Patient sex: F
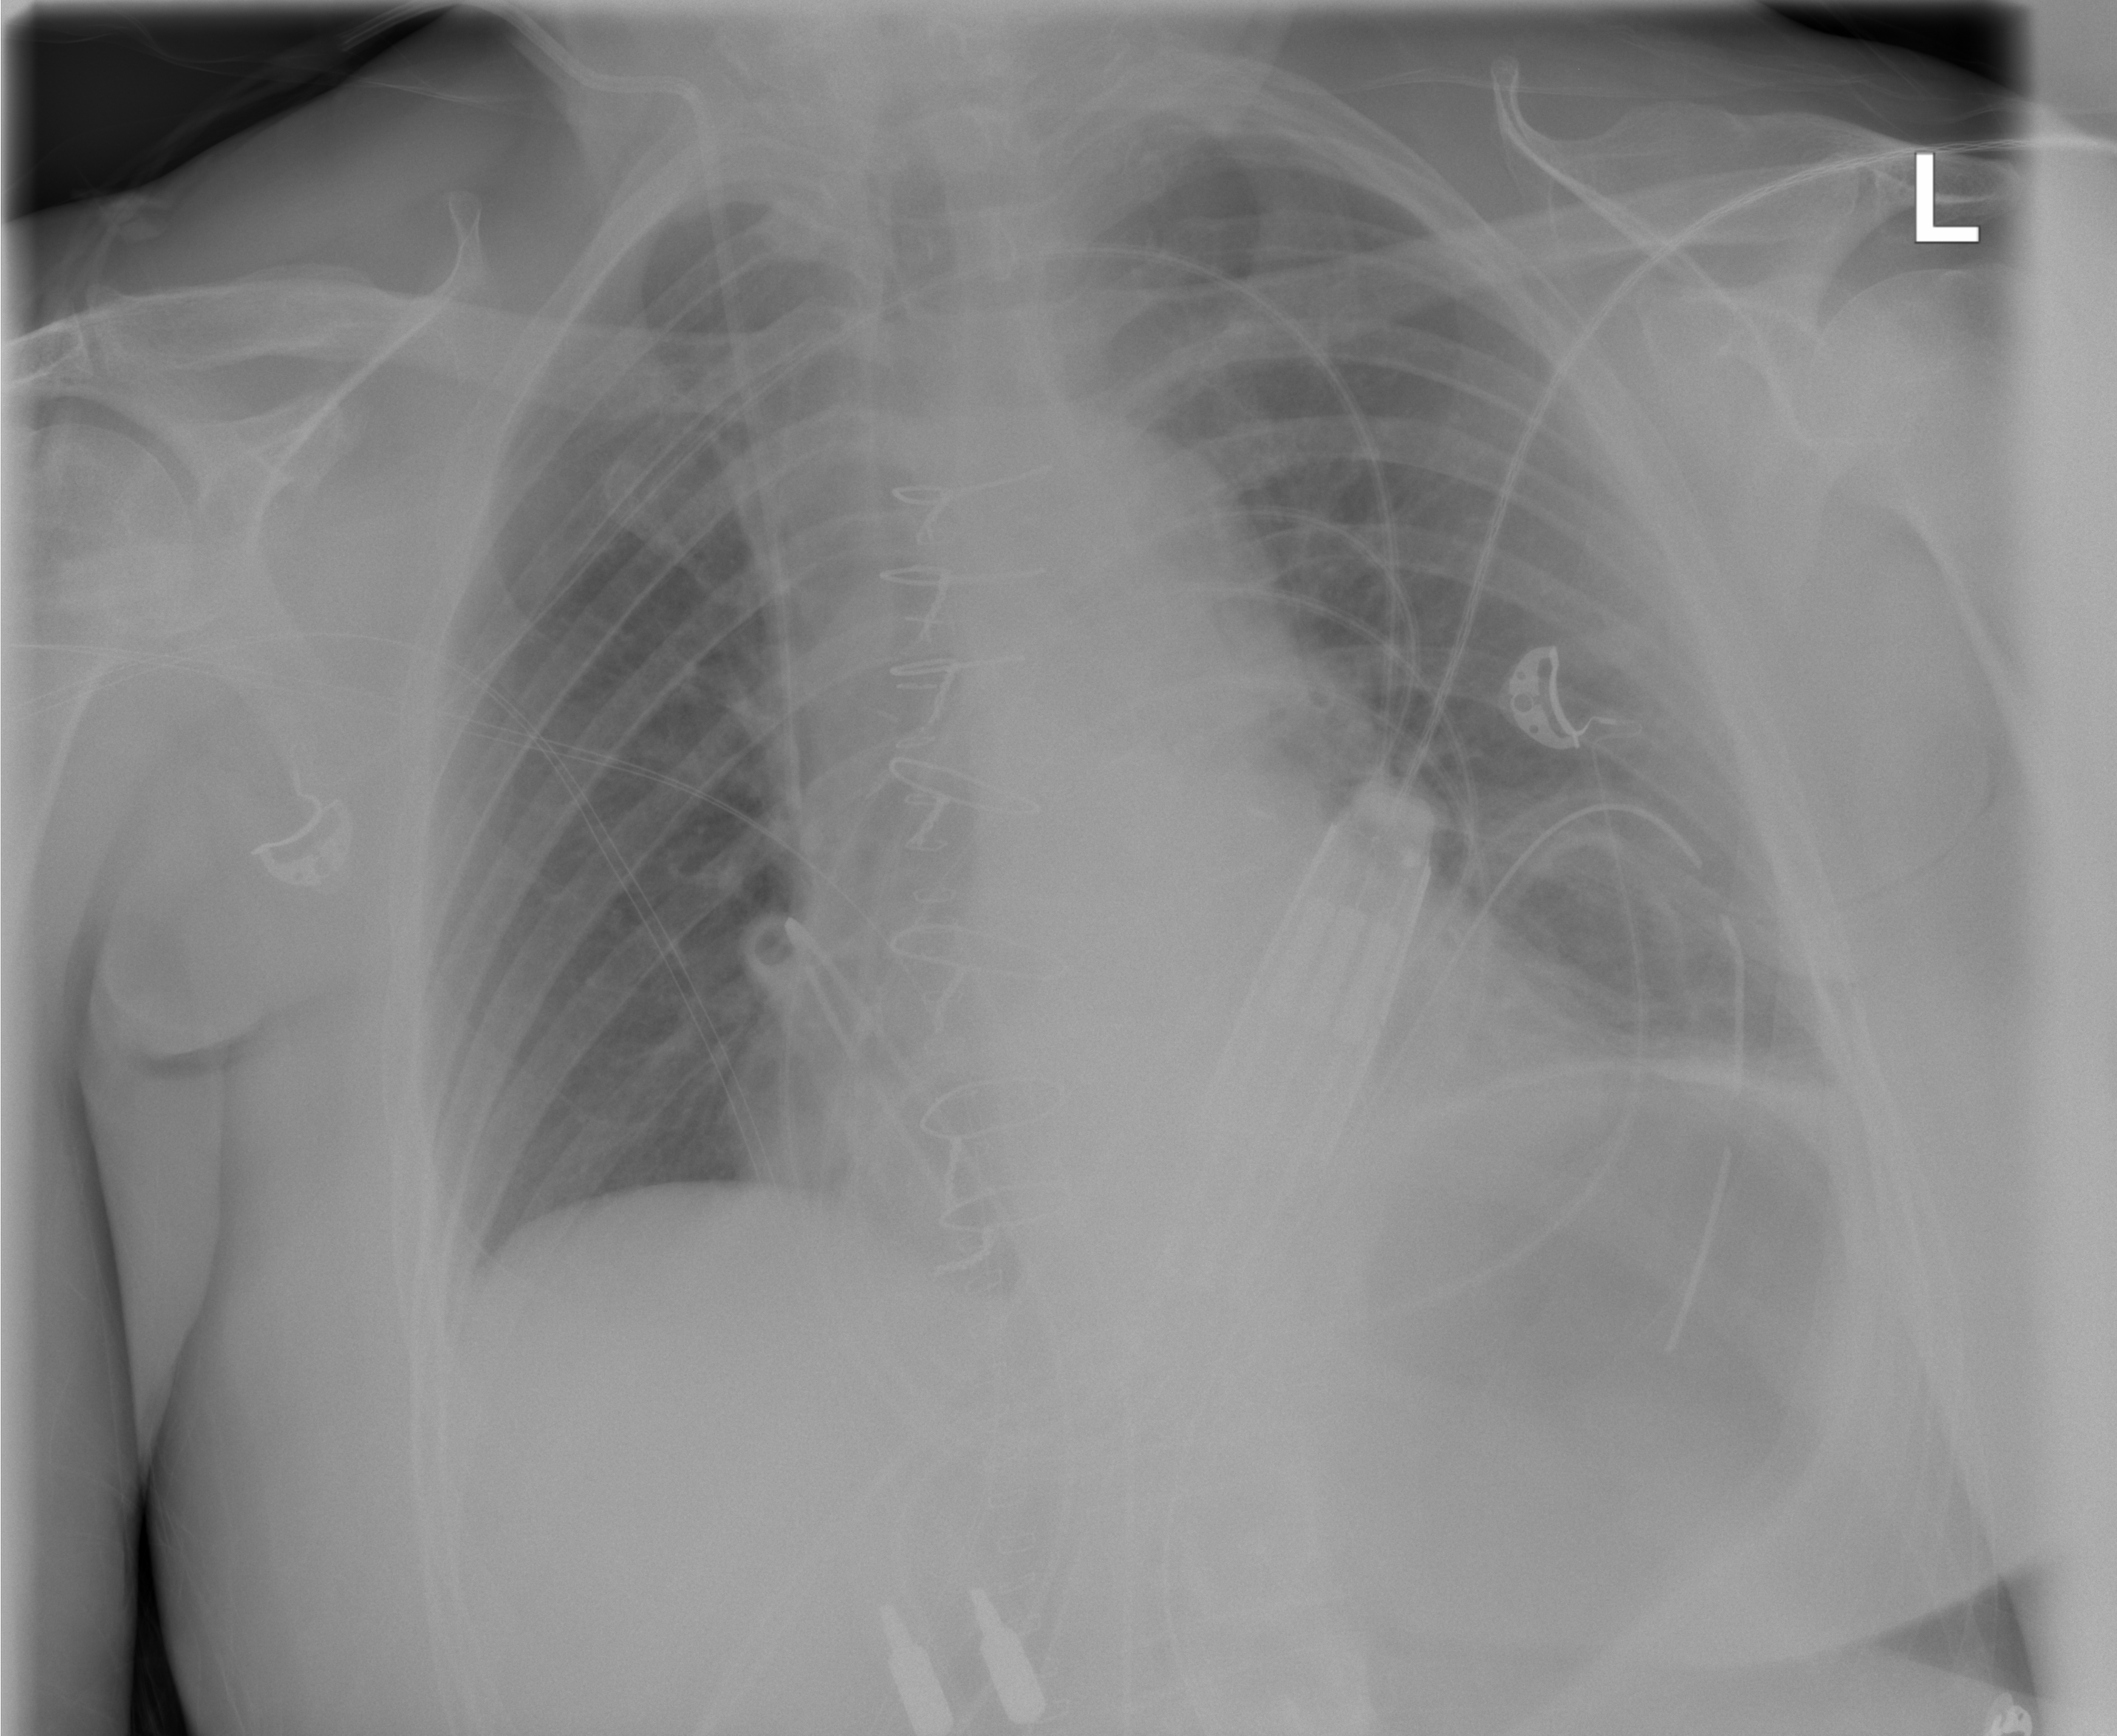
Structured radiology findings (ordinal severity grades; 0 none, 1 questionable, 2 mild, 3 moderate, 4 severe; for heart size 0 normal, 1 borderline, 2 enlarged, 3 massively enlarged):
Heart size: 1
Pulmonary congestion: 0
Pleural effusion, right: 0
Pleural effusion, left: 0
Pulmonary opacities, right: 0
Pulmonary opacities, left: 0
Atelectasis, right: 0
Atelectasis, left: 2